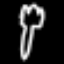
Label: fork